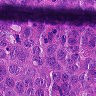
Metastatic tissue present: yes